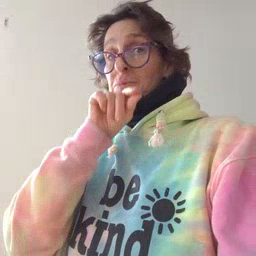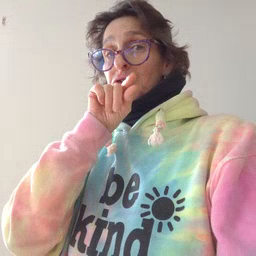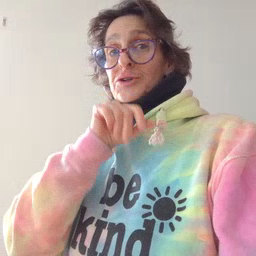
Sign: bird